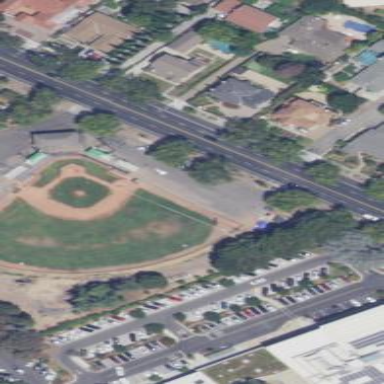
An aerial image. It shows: Baseball pitch for leisure land activities.